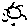
Label: sun